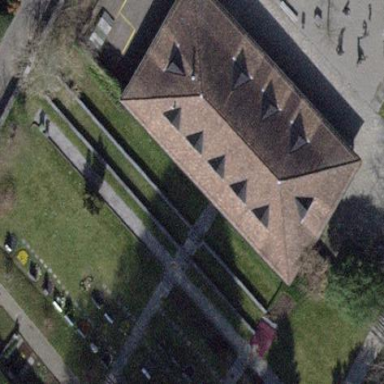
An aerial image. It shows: Building that is place of worship.